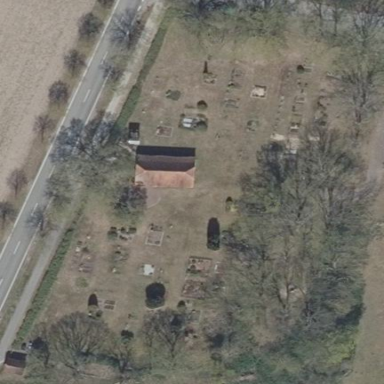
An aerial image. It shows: Cemetery.